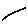
Label: line